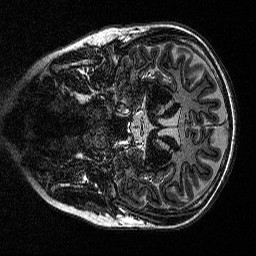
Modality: MP2RAGE
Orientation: coronal
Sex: female
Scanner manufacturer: siemens
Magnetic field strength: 3 T
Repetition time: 5 s
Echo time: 0.00292 s